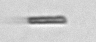
Label: fiber